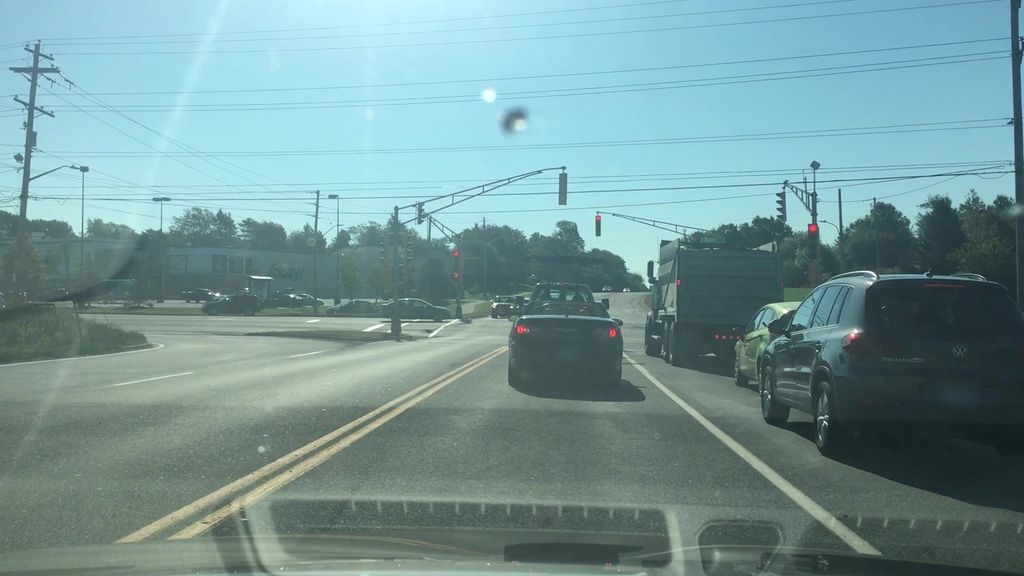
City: halifax